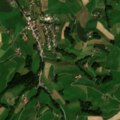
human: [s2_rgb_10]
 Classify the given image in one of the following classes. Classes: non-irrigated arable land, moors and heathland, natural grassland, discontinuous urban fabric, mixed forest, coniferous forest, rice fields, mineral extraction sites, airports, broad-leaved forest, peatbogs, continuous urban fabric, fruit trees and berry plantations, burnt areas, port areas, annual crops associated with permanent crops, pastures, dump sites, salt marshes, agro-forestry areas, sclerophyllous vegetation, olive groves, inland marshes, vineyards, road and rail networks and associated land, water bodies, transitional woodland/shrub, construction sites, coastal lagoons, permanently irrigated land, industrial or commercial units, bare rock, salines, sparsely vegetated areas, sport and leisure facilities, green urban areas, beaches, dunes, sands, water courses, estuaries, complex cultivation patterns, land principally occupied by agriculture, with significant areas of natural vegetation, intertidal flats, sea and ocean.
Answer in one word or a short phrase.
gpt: non-irrigated arable land, complex cultivation patterns